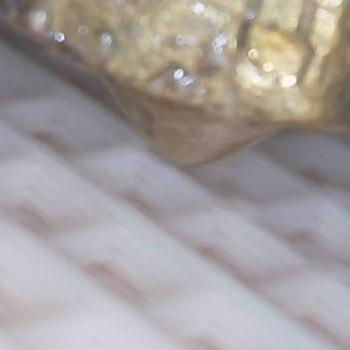
Flow rate: 66%